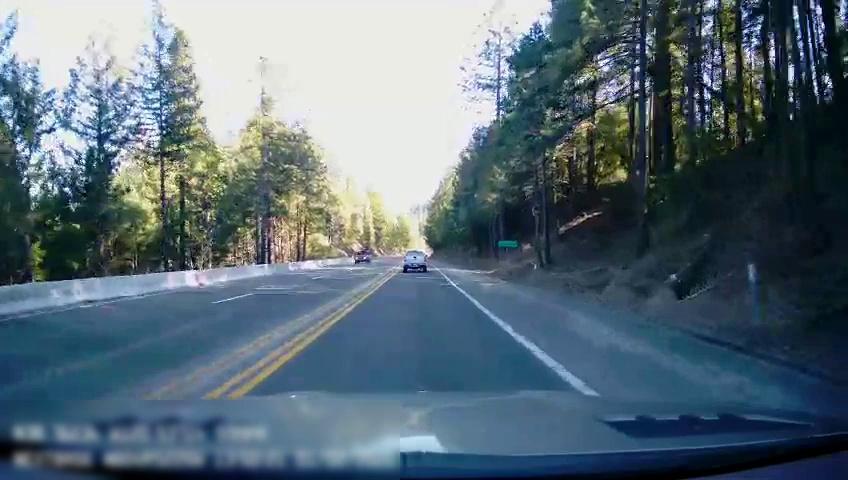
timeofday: Day
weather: Sunny
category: Drivable Space
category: Vehicles | Truck
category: Vehicles | Truck
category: Lanes | Alternate Lane
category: Lanes | Current Lane
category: Lanes | Current Lane
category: Lanes | Opposite Lane
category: Lanes | Opposite Lane
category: Lanes | Opposite Lane
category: Lanes | Opposite Lane
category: Traffic | Signs